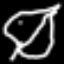
Label: leaf